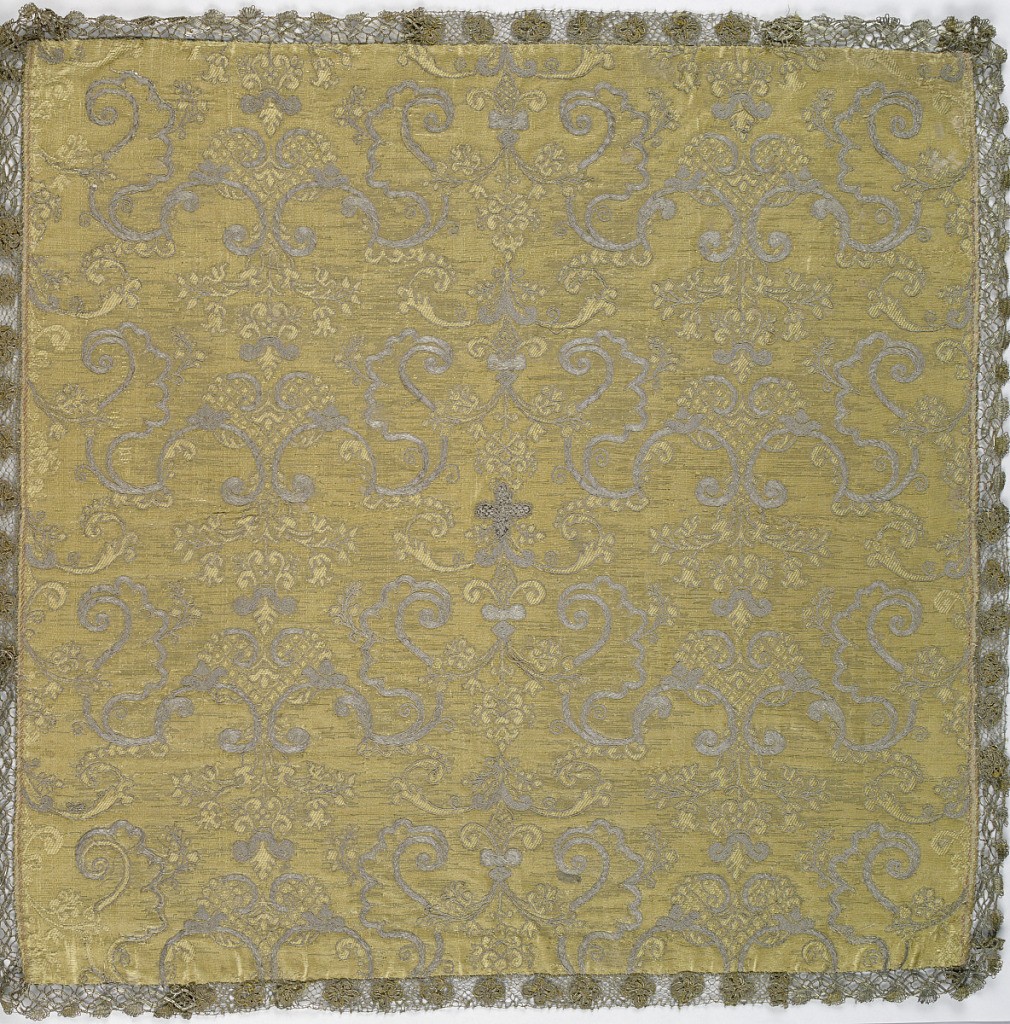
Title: Chalice cover
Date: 1700–1750
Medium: silk, metallic thread Technique: embroidered on warp and weft twill weave
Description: Golden yellow ground of warp twill with small symmetrical arabesque pattern in the same color in a weft twill. Arabesques are outlined and embellished with couched silver threads to form a continuous allover pattern. Small cross in the center of silver couched in black. Edged with narrow gold bobbin lace and lined in fine blue ribbed silk.